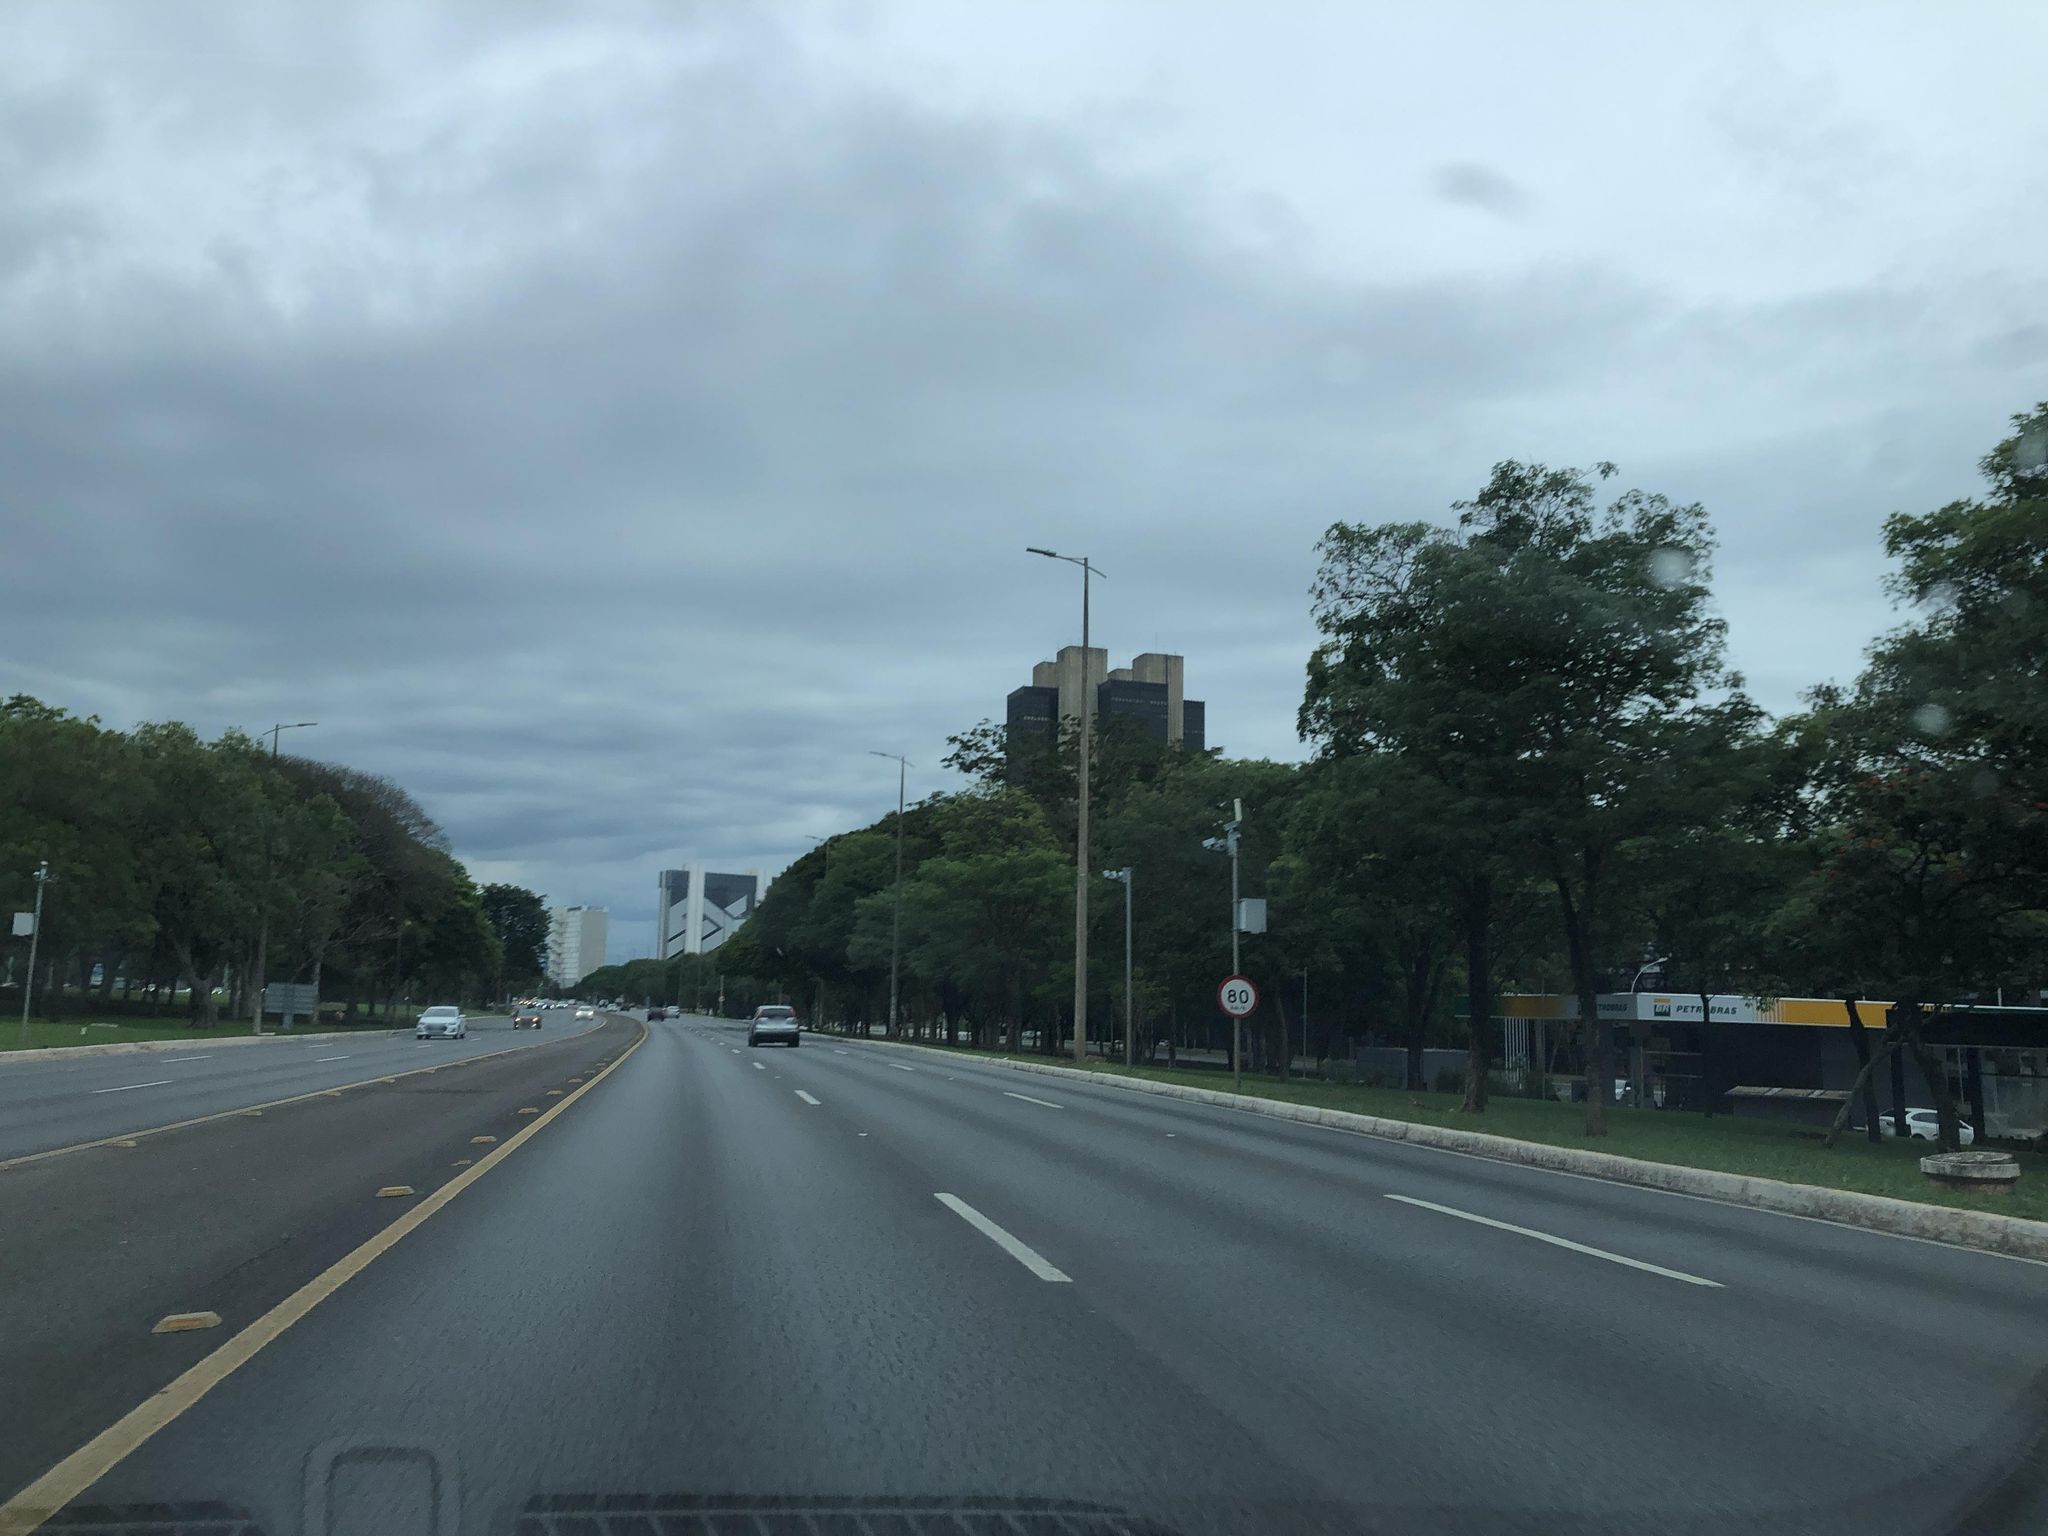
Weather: cloudy
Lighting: day
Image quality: good
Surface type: driving surface
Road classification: trunk
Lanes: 3
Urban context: urban centre
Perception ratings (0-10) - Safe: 4.37, Lively: 4.32, Beautiful: 5.47, Boring: 3.47, Depressing: 4.9, Wealthy: 1.49